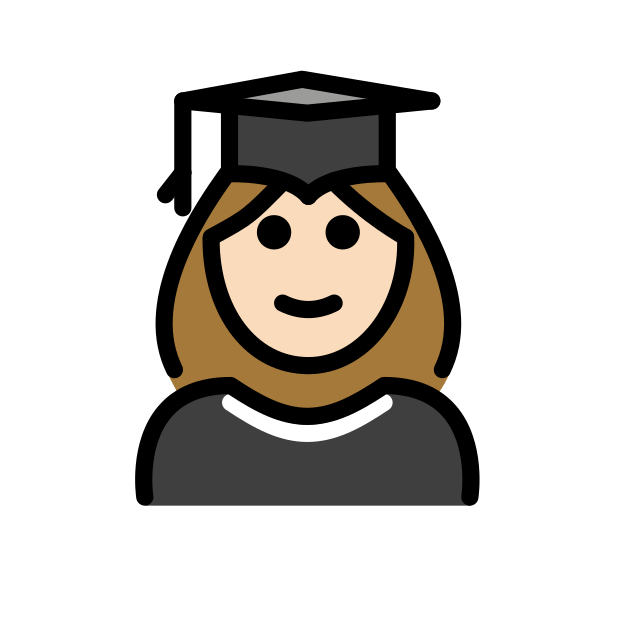
woman student: light skin tone